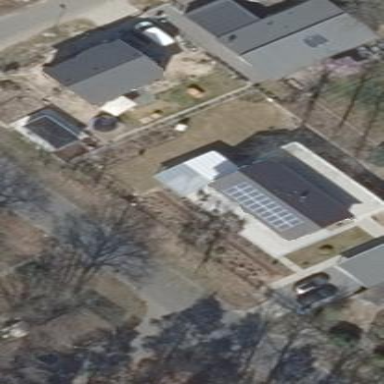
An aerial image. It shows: Detached building with gabled roof.